Question: I want to create an AVD to test apps on a Samsung Galaxy Note 2.
I have checked similar questions, but they are intended for older AVD versions.
Which device should I use?
Should I set the target as "Android 2.3.3 - API Level 10"?

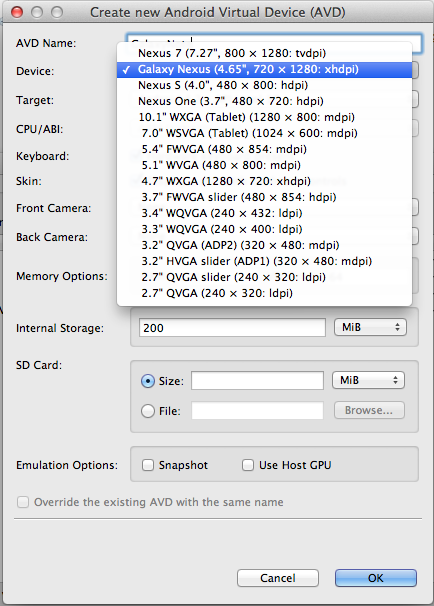
Answer: I know the following:
- - - - -
The rest I just left at the defaults:
- - - - - - - -
*Picture does not show the "Buttons" as hardware, but it should be.

Hope this helps!